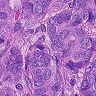
Metastatic tissue present: yes